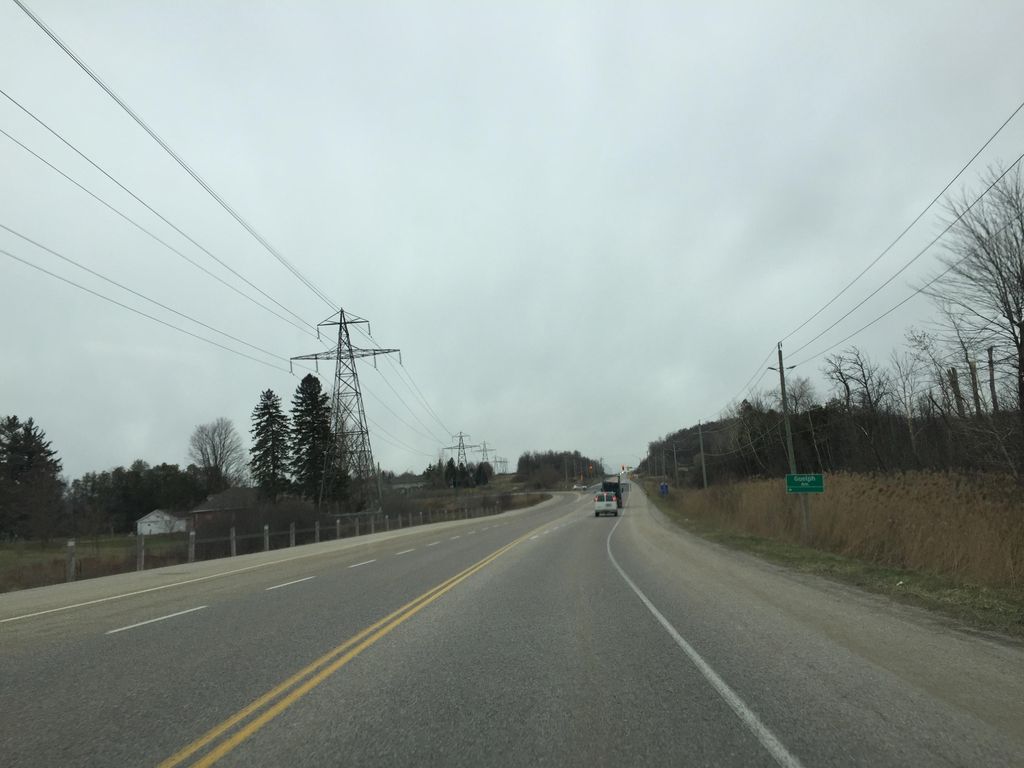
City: kitchener-waterloo